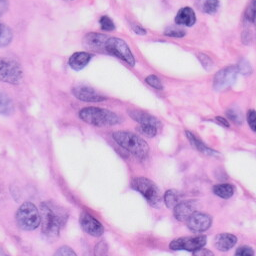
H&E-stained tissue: Skin